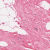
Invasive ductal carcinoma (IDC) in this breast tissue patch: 0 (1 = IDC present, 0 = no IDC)